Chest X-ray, AP view. Patient: 59 years old, sex M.
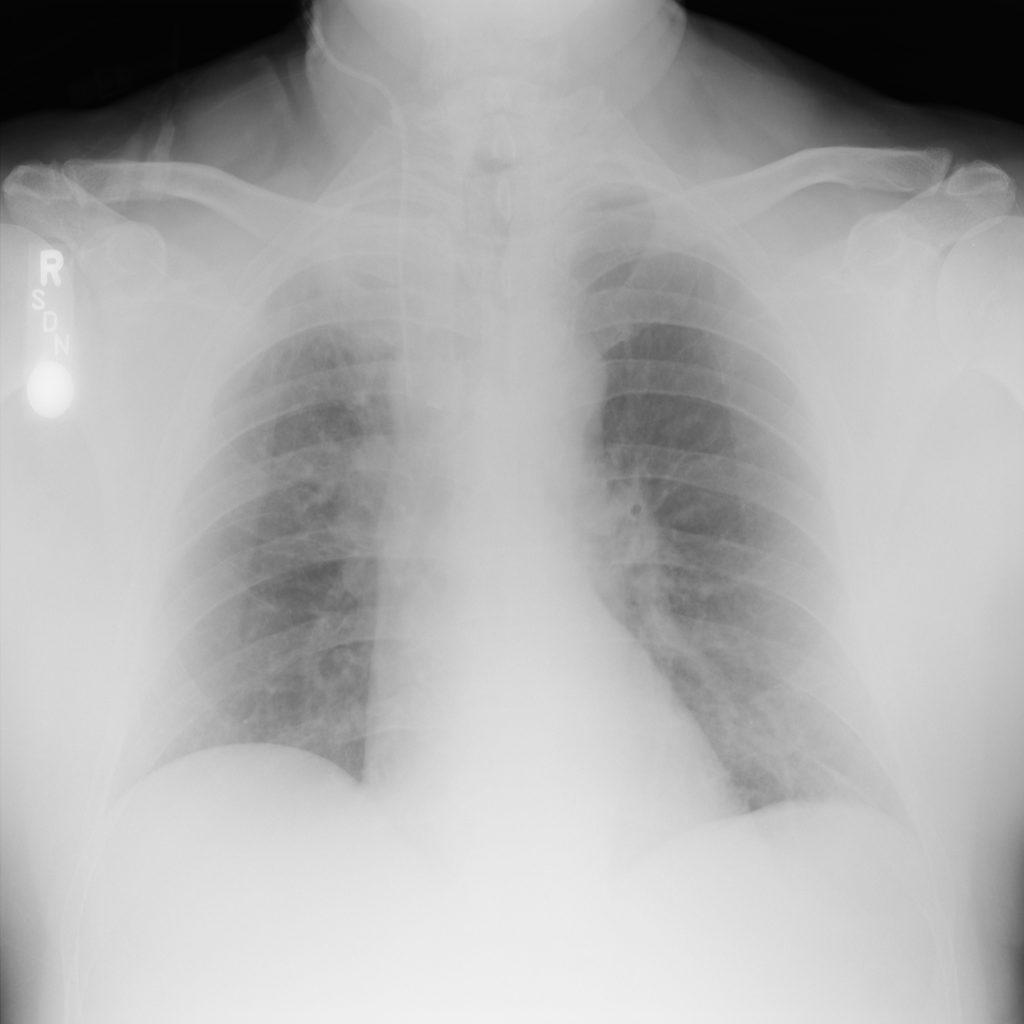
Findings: No Finding